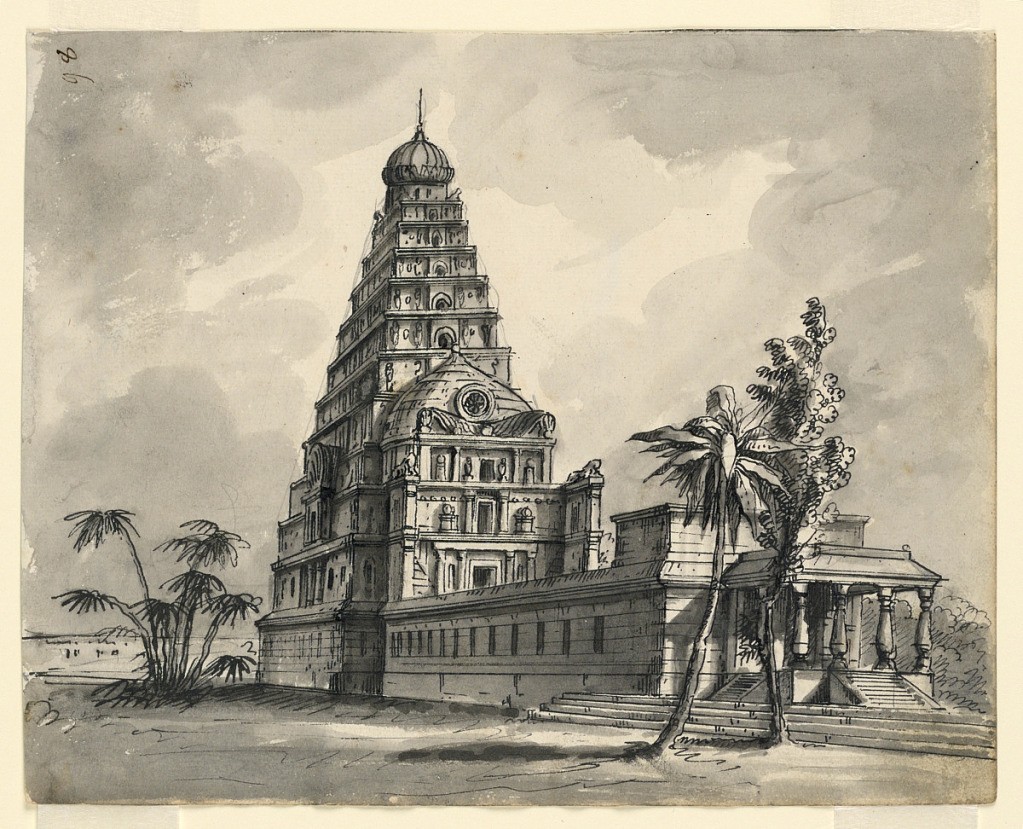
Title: Stage Design, View of Indian Temple
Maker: Romolo Achille Liverani, Italian, 1809 - 1872
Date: early 19th century
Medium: Pen and sepia ink, brush and wash, graphite on paper
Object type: Drawing
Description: Horizontal rectangle. Indian temple in landscape with palm trees.